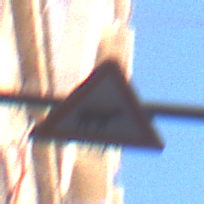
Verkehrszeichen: ViehtriebLinks
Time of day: MorningAfternoon
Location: Outdoor (Urban)
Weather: Clear
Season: NotSpecified
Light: Natural